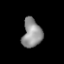
Tissue: lung
Cell type: Endothelial cells
Senescence score: 0.5617
Nuclear area (px): 544
Mean DAPI intensity: 144.763